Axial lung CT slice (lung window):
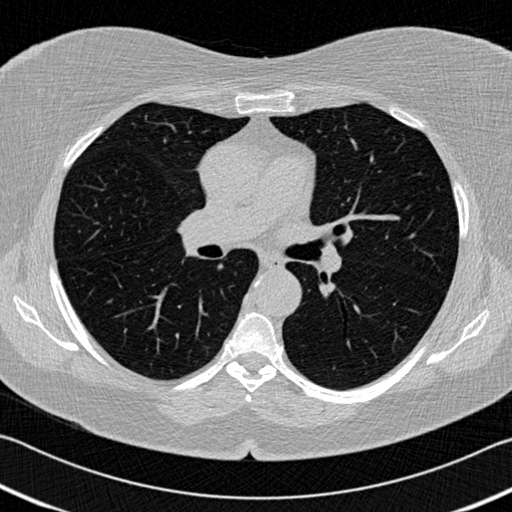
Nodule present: no